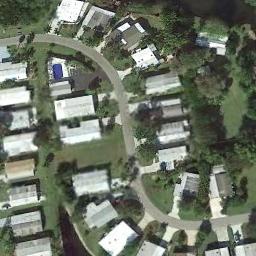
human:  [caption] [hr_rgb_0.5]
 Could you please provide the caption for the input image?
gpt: There are four rows of mobile homes and three paths .

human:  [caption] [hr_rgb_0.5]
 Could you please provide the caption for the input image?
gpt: The mobile home park is on the grass next to some trees and road .

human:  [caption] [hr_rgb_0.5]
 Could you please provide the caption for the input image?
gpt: There are many trees in the mobile home park .

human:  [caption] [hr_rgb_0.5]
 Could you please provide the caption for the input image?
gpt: The mobile home park has some neatly arranged mobile homes, Trees and a swimming pool .

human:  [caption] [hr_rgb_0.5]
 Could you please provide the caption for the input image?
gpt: There are some white buildings and green trees in the mobile home park .